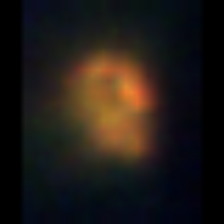
Taxon: Unknown_detritus
Group: Unknown